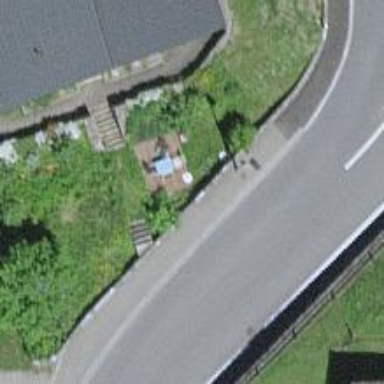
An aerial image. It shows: Bus stop with platform for public transport.